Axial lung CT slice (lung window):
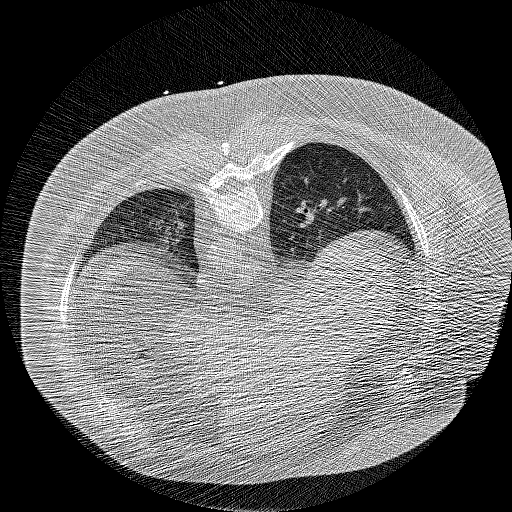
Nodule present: no